Field crop: maize
Growth stage: 2
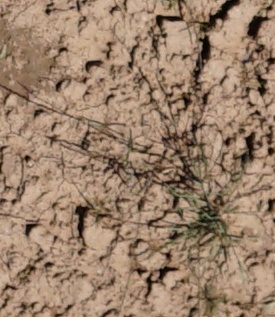
Species: lolium